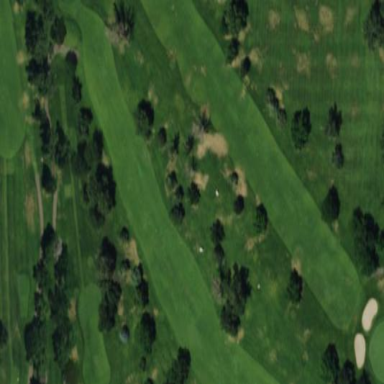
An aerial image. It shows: Mown grass area designated for golf activities. It is fairway situated in recreation ground used for leisure purposes.